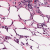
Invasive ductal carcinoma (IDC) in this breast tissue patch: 0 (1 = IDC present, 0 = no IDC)